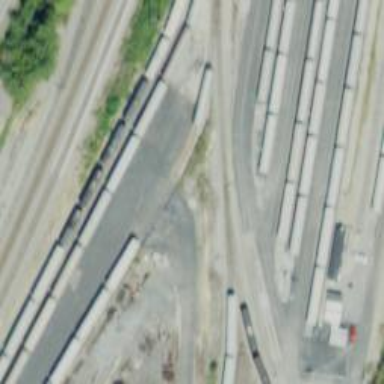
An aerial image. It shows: Railway spur junction.